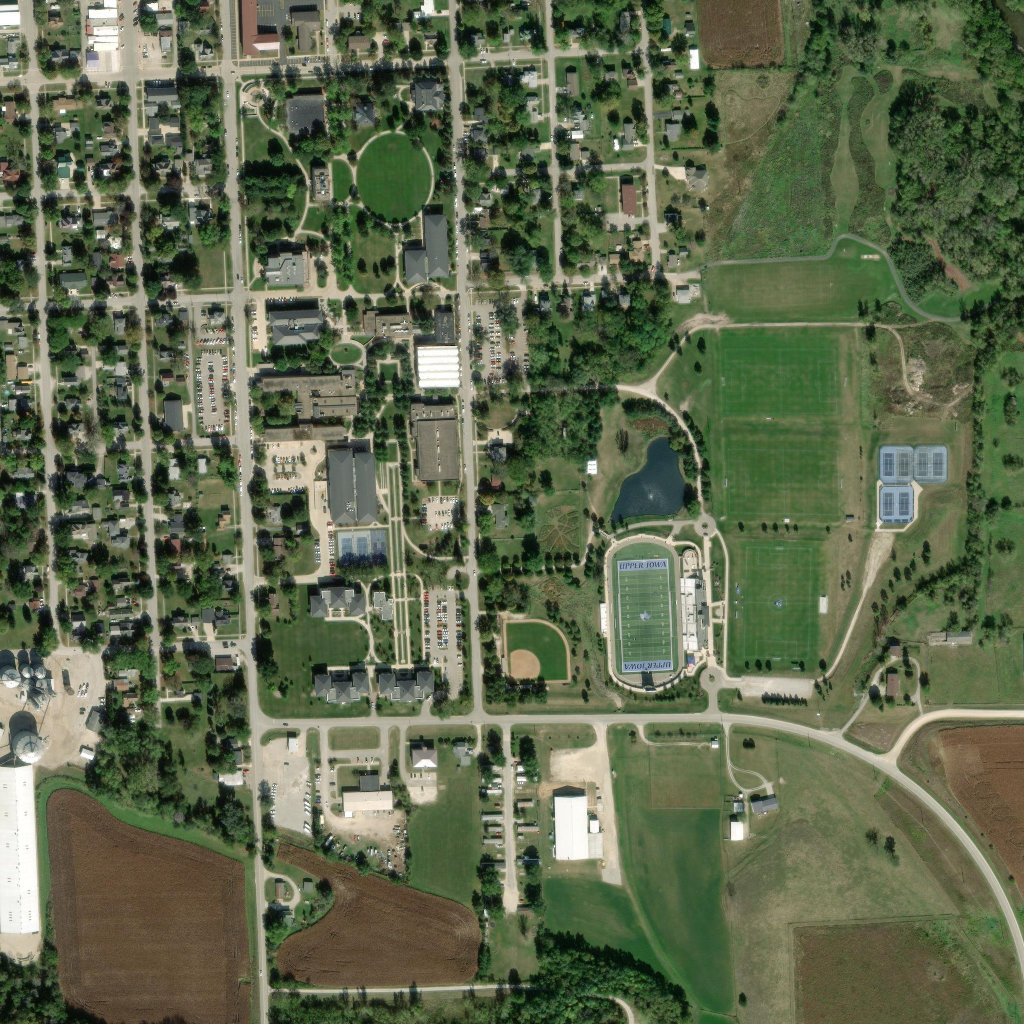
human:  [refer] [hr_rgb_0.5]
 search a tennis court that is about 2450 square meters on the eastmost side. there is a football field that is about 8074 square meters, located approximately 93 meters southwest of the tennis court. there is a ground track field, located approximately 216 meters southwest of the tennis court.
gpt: <box>[[86, 43, 92, 47, 0]]</box>